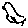
Label: bird